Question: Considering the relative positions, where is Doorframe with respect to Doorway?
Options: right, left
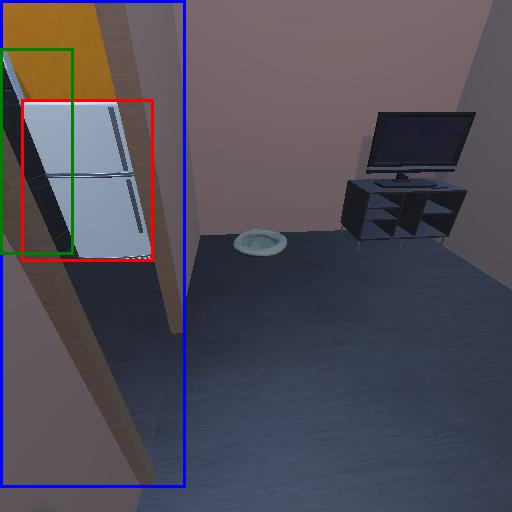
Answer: right